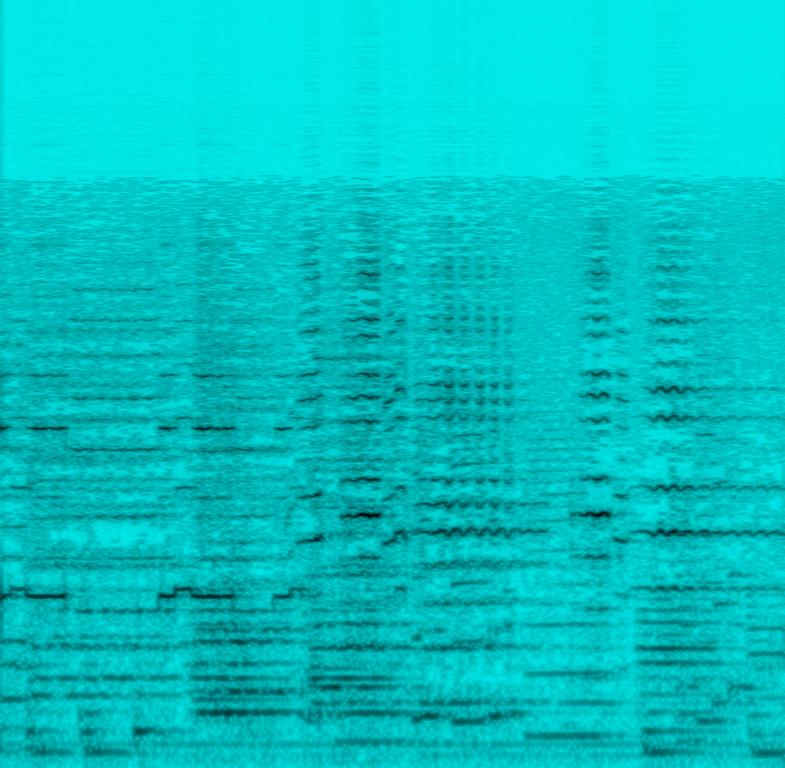
The cinematic music features a violin solo with a light accompaniment by a string section. The solo repeats the same, simple theme several times. There's duck sounds playing in the background. The music sounds like a very old tv show soundtrack.